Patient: sex M, age 78
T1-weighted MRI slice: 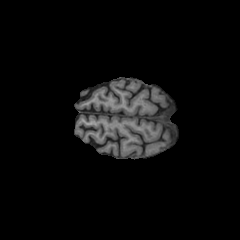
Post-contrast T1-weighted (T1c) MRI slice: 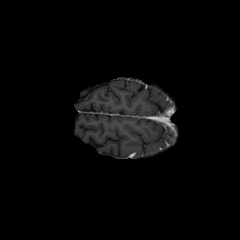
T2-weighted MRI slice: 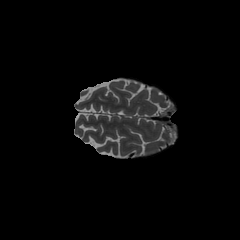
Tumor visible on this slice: no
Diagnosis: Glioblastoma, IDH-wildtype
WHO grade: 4